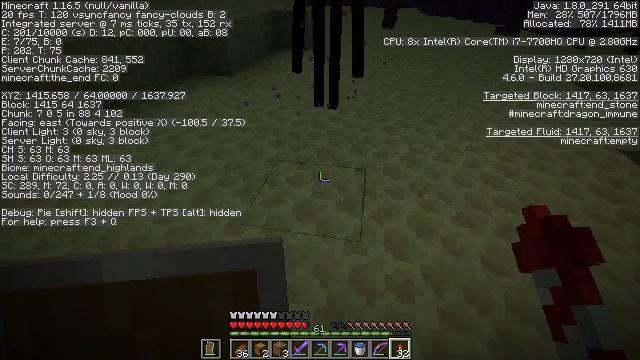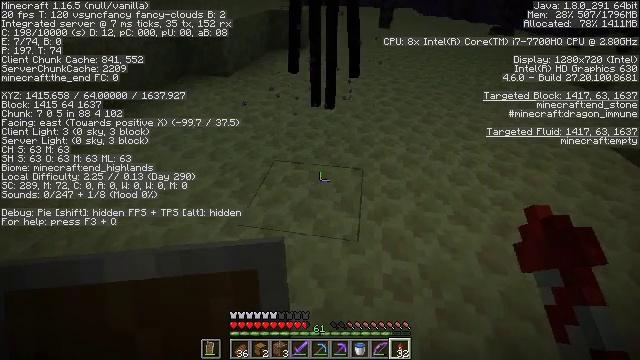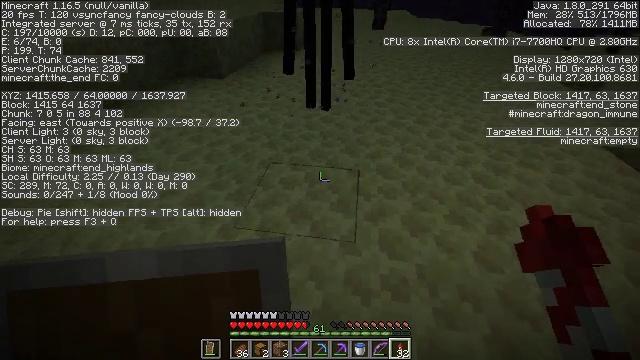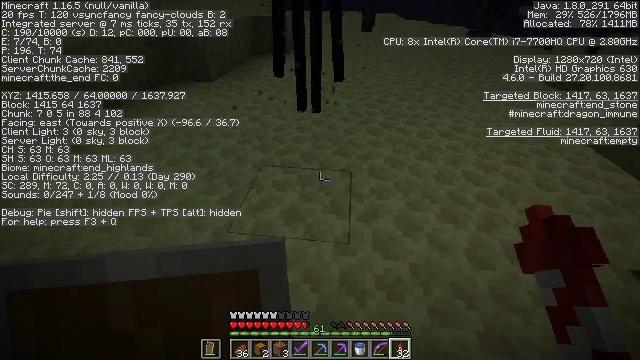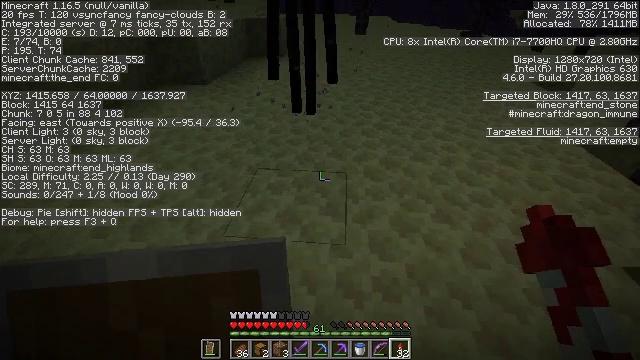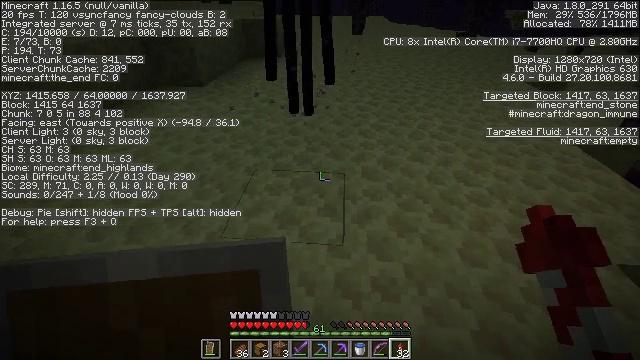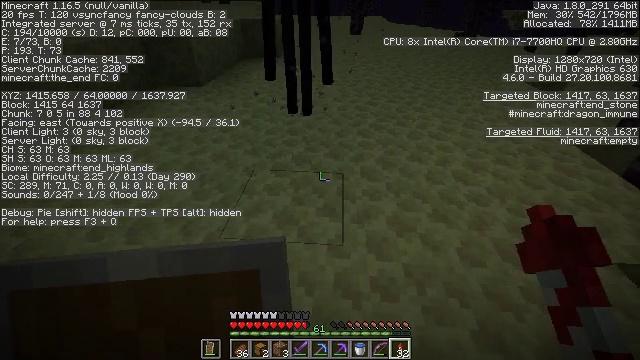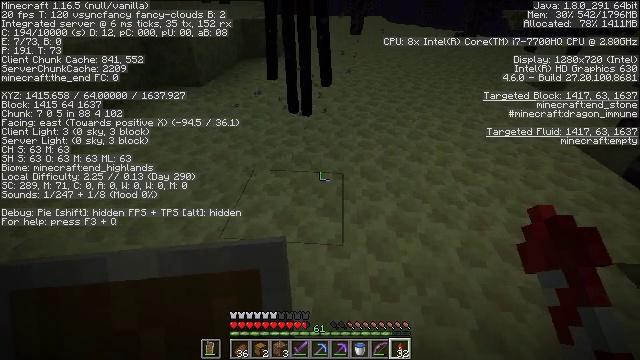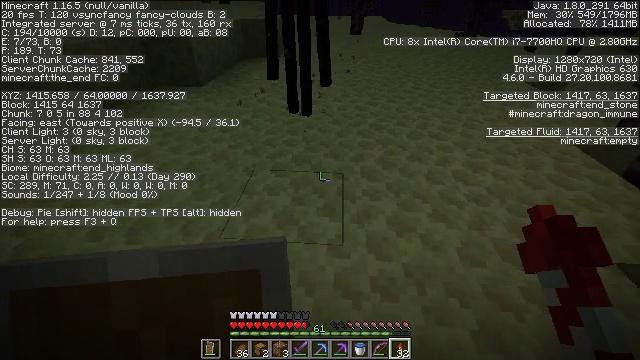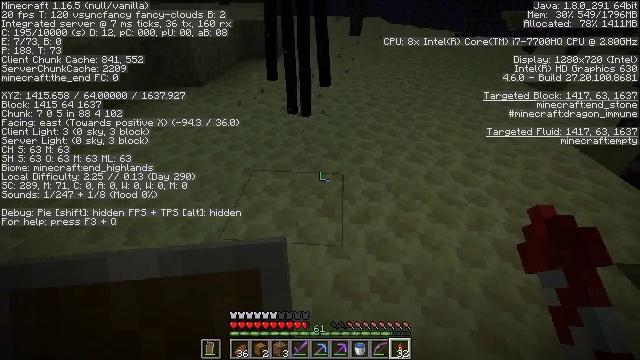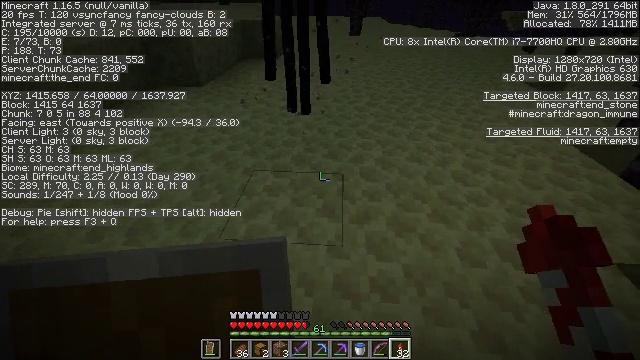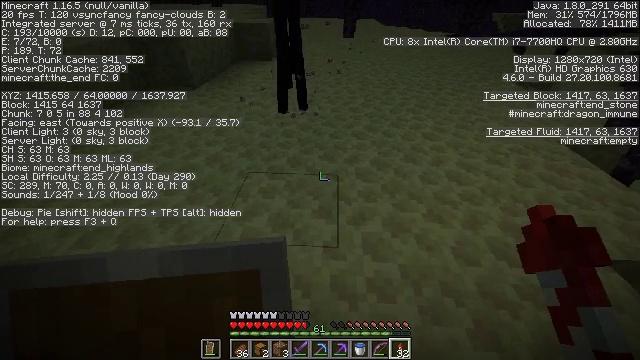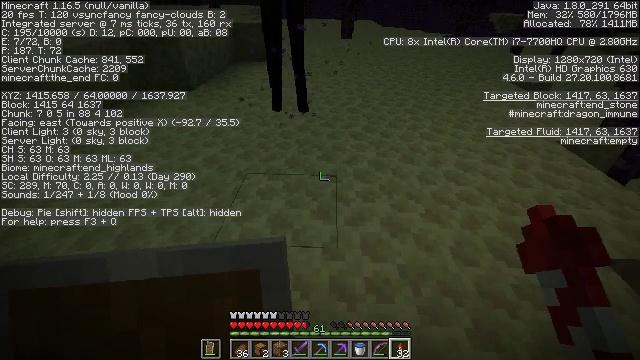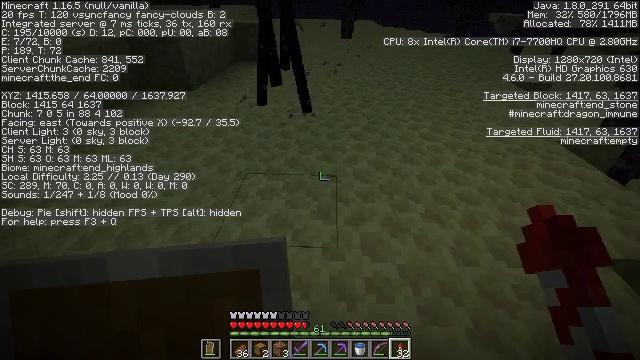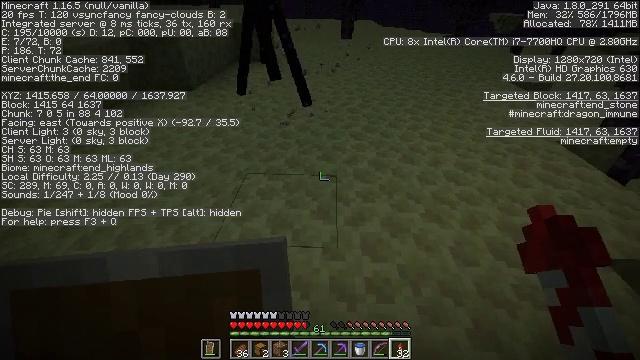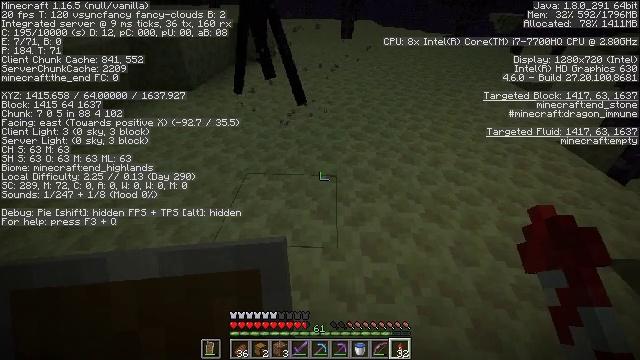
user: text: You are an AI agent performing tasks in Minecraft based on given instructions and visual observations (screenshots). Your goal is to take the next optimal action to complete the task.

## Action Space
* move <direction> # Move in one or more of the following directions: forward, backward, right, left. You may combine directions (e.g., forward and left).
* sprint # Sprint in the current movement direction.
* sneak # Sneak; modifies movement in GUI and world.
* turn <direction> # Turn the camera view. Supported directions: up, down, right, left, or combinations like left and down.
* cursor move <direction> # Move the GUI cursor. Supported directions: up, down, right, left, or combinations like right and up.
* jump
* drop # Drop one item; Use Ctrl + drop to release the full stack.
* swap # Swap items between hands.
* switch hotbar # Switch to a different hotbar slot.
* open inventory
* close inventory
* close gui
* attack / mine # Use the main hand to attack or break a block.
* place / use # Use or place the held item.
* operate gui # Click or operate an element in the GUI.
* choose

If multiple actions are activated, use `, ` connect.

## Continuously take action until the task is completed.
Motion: motion action
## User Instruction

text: Destroy the end rod to pick it up.
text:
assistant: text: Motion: no_op
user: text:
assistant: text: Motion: turn right
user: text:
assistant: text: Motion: turn right
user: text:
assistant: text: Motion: turn right
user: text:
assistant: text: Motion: no_op
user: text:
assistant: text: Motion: no_op
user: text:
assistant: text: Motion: no_op
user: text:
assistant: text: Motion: no_op
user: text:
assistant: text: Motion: no_op
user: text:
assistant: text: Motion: no_op
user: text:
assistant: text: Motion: turn right
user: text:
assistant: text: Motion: no_op
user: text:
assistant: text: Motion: no_op
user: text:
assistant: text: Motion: no_op
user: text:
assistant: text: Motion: no_op
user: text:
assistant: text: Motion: no_op
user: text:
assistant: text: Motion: no_op
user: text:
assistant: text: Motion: no_op
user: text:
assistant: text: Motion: no_op
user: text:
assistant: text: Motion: no_op
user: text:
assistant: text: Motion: no_op
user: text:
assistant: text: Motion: move forward
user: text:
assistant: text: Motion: move forward
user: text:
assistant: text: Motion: move forward
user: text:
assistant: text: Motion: move forward
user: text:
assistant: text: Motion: move forward
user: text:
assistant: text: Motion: move forward
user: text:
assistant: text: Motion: move forward
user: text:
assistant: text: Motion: move forward
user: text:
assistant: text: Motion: move forward